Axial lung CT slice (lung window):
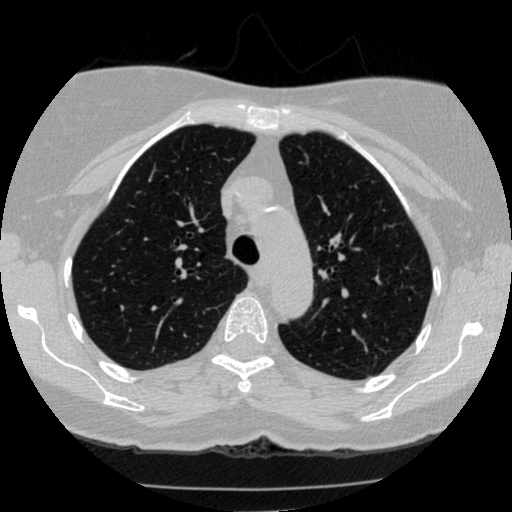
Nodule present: no